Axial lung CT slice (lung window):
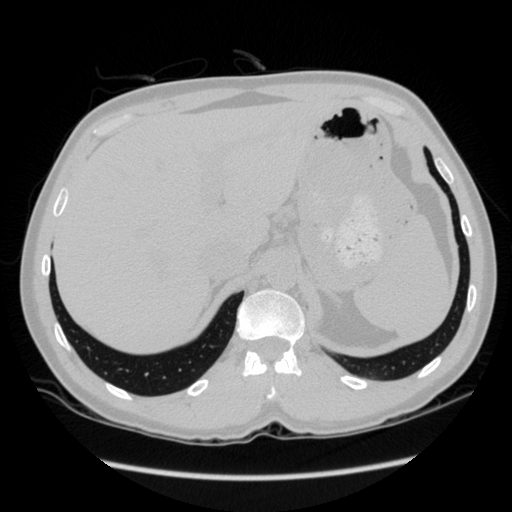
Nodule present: no